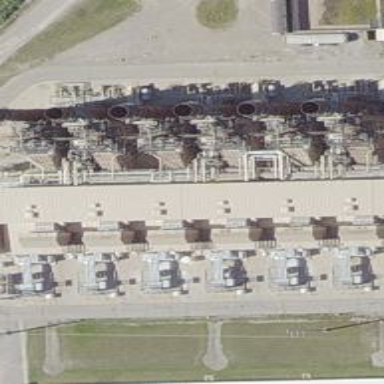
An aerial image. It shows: Gas turbine power generator.